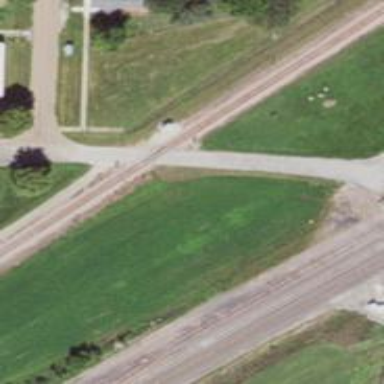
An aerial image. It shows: Level crossing with light signals and saltire markings.